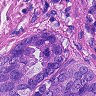
Metastatic tissue present: yes